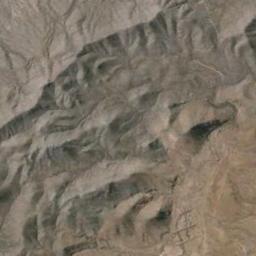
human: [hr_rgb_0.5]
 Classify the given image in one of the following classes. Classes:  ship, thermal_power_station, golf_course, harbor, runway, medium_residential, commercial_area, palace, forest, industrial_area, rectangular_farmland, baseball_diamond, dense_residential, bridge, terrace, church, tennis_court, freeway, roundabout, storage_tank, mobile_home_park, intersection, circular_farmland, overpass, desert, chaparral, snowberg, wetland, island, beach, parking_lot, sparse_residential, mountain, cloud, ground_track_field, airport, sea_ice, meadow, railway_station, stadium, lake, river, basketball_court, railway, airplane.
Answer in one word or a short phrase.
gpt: mountain